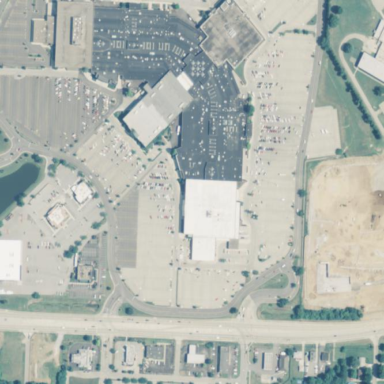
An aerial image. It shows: Retail area.